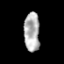
Tissue: prostate
Cell type: T cells
Senescence score: 0.3613
Nuclear area (px): 599
Mean DAPI intensity: 176.015